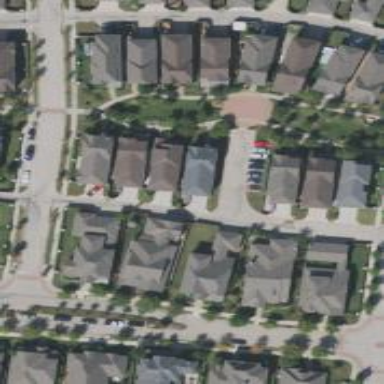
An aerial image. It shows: Alley classified as service road.